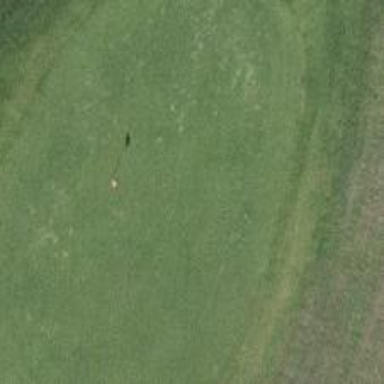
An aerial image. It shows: Golf hole.